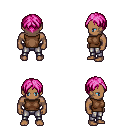
a pixel art fantasy rpg character, male body template, human, dark skin, brown sleeveless shirt, metal pants, pink parted hairstyle, four views (front, back, left, right), 2x2 character sprite sheet, small pixel art, hard edges, no anti-aliasing